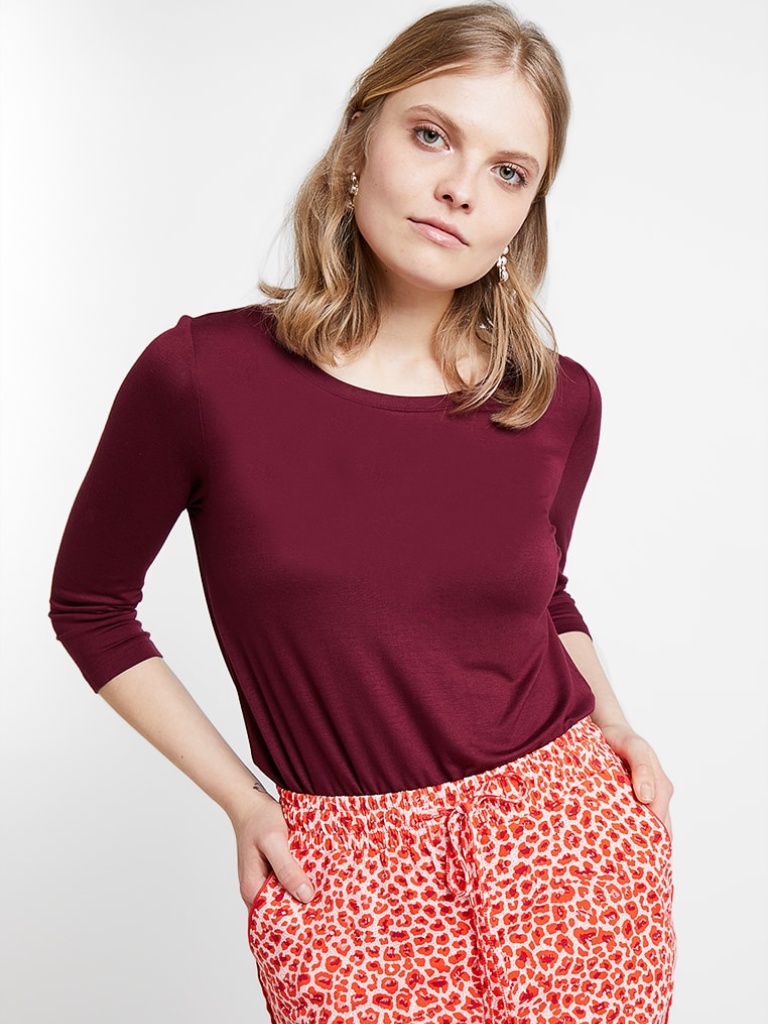
cotton tight a long-sleeved with rolled-up sleeves hip length Fully Tucked in scoop top